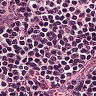
Metastatic tissue present: no